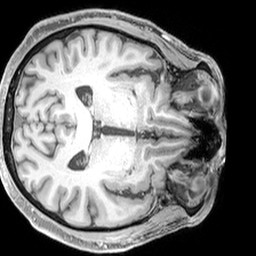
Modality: T1w
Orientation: axial
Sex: male
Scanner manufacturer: siemens
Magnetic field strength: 3 T
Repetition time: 2.3 s
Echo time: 0.00226 s